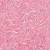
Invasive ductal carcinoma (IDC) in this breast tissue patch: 0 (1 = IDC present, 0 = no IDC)